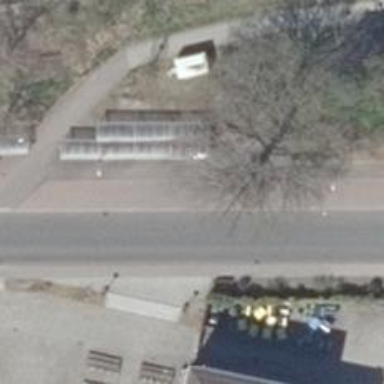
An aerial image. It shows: Taxi stand.